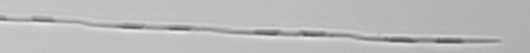
Label: Pseudo-nitzschia